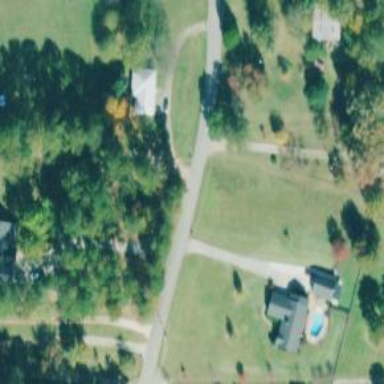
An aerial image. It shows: Driveway.